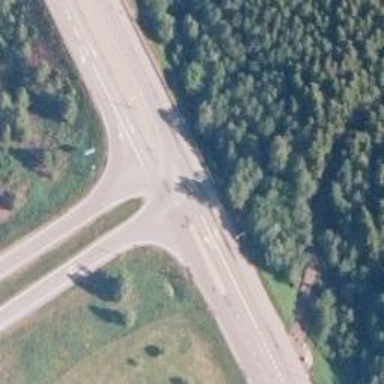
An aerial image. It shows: Asphalt trunk link road.